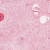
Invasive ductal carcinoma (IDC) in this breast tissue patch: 0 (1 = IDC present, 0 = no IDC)